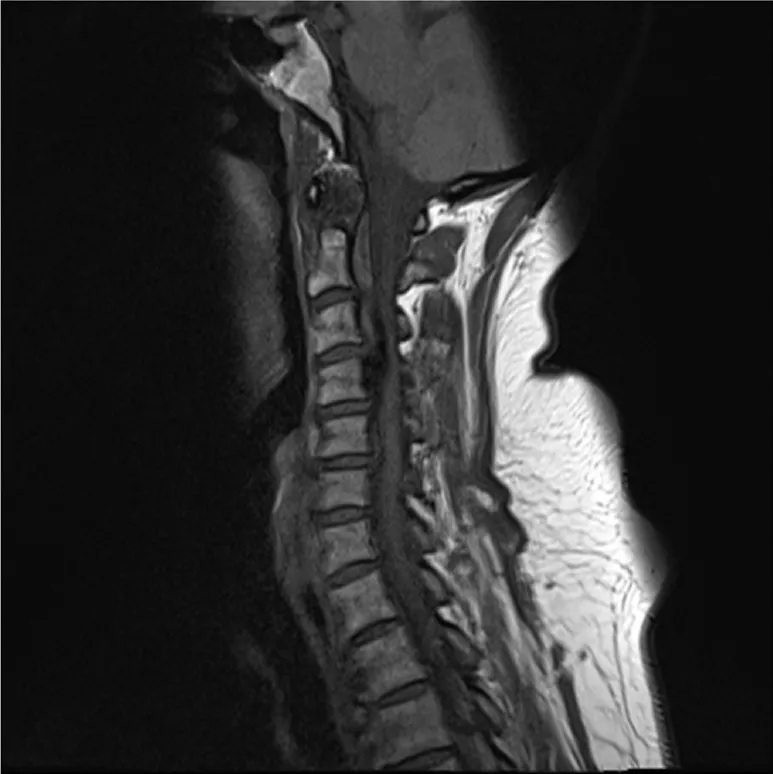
CT Cervical spine demonstrating a large ossified bony bar extending from the posterior surface of the C4 vertebral body up to the level of the upper surface of the C3 vertebral body. . There are also multiple areas of calcification involving the intravertebral discs, annulus fibrosis, the ligmentum flavum and the transverse ligament behind the odontoid process.
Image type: radiology (mri)